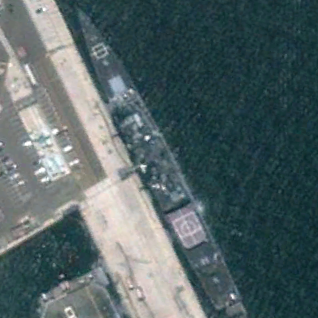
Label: cruiser